五年级 · 立体几何学
如图: 是一个无盖长方体铁盒的展开图。(单位: 厘米) 求出这个无盖铁盒的表面积和容积?（铁皮的厚度忽略不计）

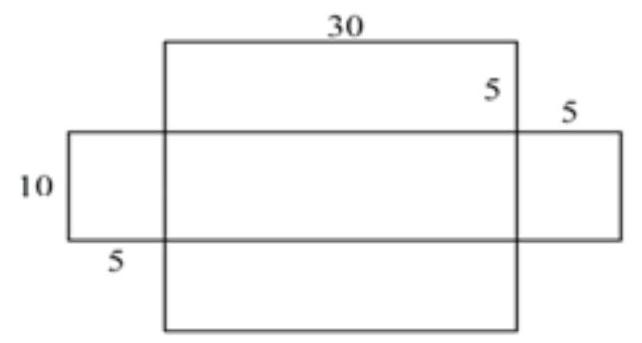
答案: 解700 平方厘米; 1500 立方厘米

【分析】根据长方体的特征以及无盖长方体的展开图可知, 这个长方体的长是 30 厘米、宽是 10 厘米、高是 5 厘米; 无盖长方体铁盒少上面, 只有下面、前后面、左右面共 5 个面, 那么这个无盖长方体的表面积 $=$ 长 $\times$ 宽 + 长 $\times$ 高 $\times 2+$ 宽 $\times$ 高 $\times 2$, 长方体的容积 $=$ 长 $\times$ 宽 $\times$ 高, 代入数据计算即可。

【详解】 $30 \times 10+30 \times 5 \times 2+10 \times 5 \times 2$

$=300+300+100$

$=700$ (平方厘米)

$30 \times 10 \times 5$

$=300 \times 5$

$=1500$ （立方厘米）

答: 这个无盖铁盒的表面积是 700 平方厘米, 容积是 1500 立方厘米。

【点睛】本题考查长方体的表面积、体积公式的实际应用, 关键是从长方体的展开图中分析出铁盒的长、宽、高, 再灵活运用长方体的表面积、体积公式解决问题。